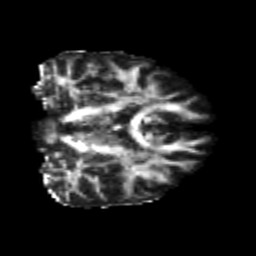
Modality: FA
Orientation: coronal
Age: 21
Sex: male
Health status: healthy
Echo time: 0.074 s